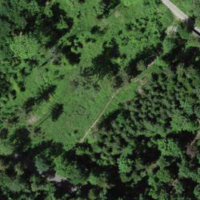
EUNIS habitat code: 43
Species observed at this site:
Lonicera acuminata
Turdus merula